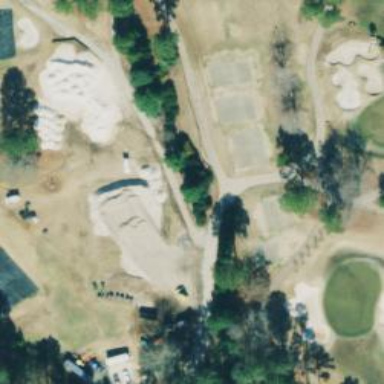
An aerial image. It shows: Pathway for golfing.